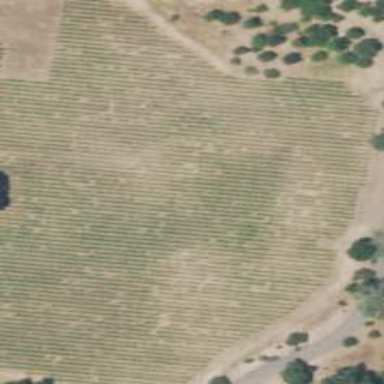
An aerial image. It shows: Vineyard growing wine grapes.